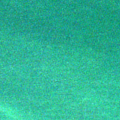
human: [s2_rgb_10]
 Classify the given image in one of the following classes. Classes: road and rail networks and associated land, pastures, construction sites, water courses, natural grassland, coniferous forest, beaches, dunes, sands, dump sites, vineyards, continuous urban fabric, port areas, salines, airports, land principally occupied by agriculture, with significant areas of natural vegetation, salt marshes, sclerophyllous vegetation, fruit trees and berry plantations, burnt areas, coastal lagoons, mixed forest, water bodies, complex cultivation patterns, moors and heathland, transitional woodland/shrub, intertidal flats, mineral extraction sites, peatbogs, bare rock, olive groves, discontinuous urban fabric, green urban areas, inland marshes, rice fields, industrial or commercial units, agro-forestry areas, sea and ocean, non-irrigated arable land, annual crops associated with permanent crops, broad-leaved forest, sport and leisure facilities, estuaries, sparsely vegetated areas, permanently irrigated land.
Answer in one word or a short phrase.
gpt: sea and ocean